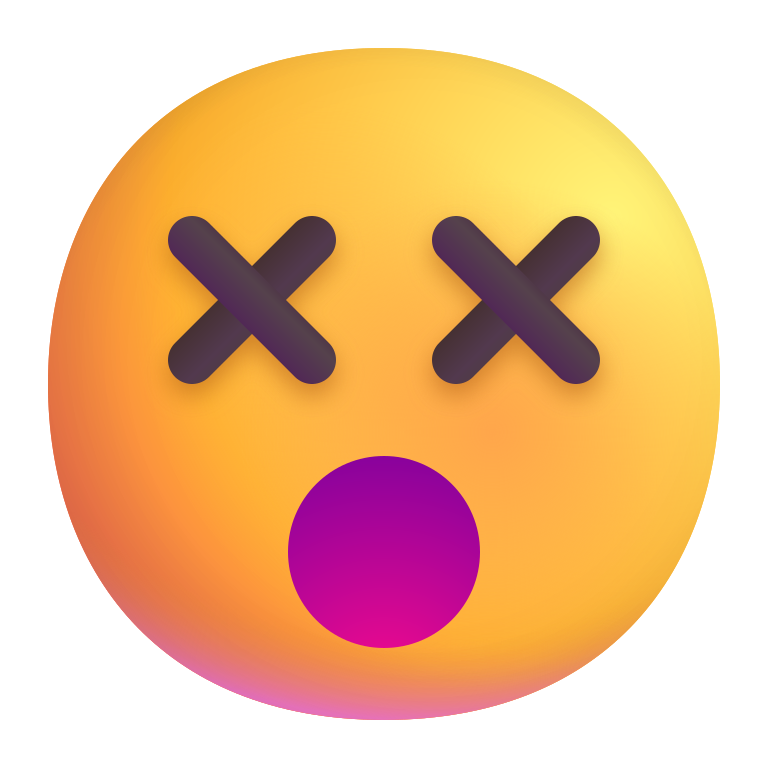
knocked out face color